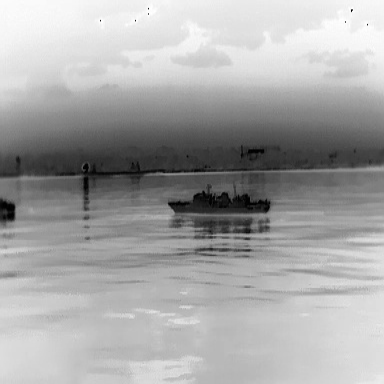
There is a warship in the infrared image.